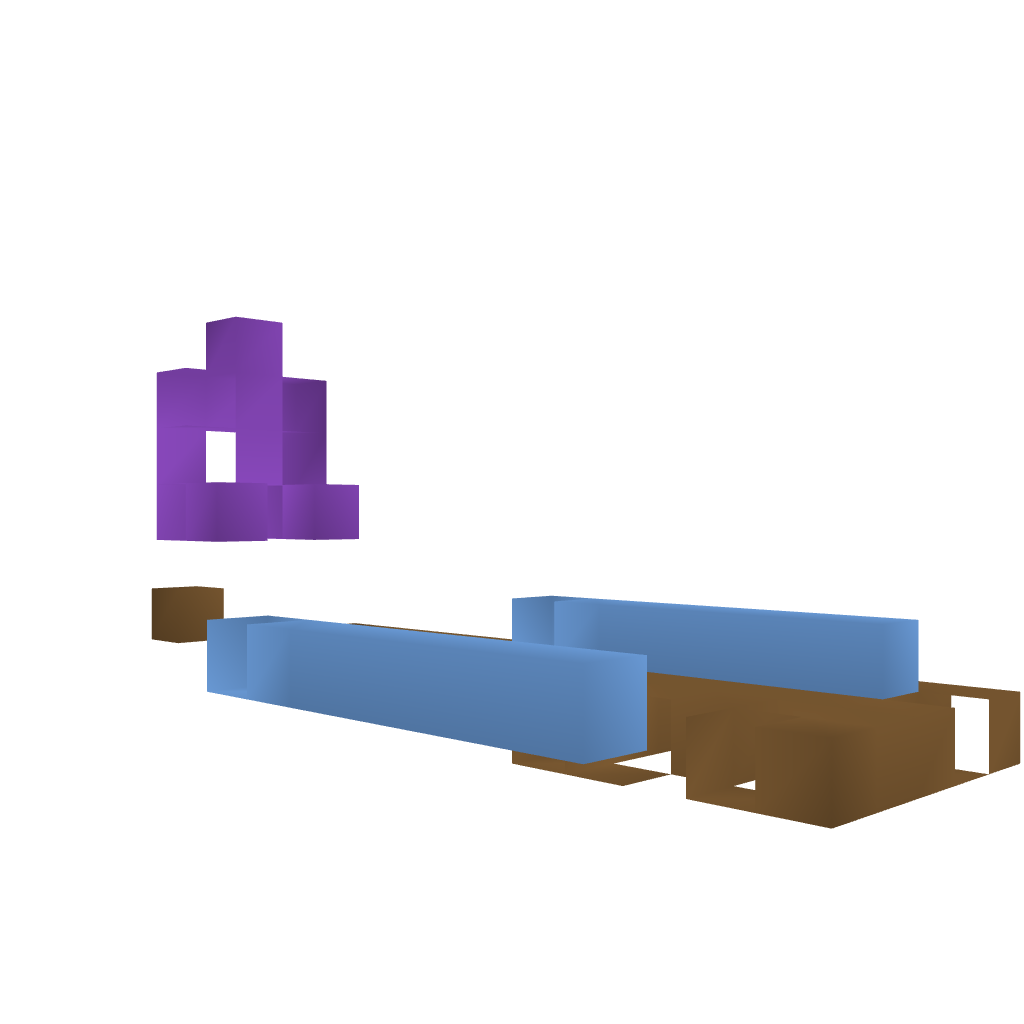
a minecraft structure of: Throne with secret passage bad low quality